RGB frame:
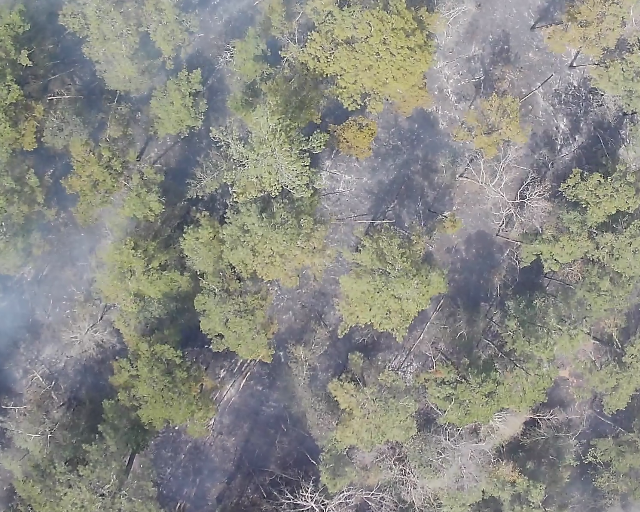
Thermal frame:
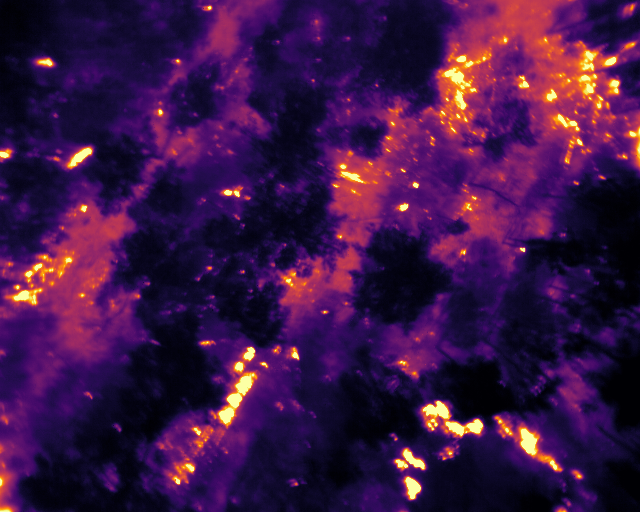
Captured: 2026-02-26 03:41:25
Pixels at or above 80 °C: 3063 (fraction of frame: 0.009348)